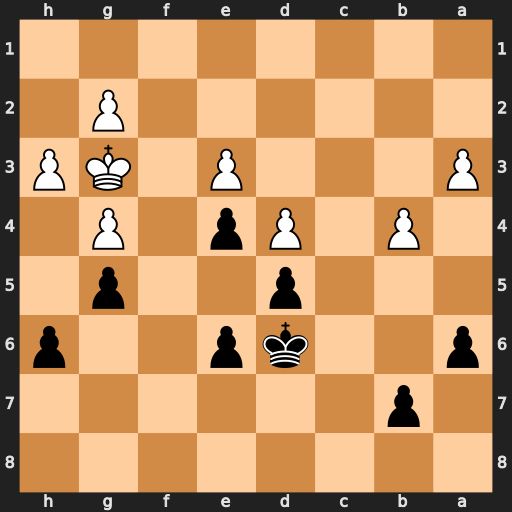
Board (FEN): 8/1p6/p2kp2p/3p2p1/1P1Pp1P1/P3P1KP/6P1/8
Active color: b
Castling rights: -
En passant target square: -
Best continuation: a5 b5 a4